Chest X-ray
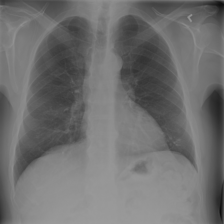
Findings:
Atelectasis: negative
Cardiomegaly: negative
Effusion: negative
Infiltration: negative
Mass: negative
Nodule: negative
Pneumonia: negative
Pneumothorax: negative
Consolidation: negative
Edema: negative
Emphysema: negative
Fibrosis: negative
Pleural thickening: negative
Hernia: negative